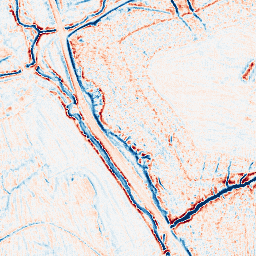
Category: edge_preserving
Decomposition family: bilateral
Decomposition parameters: d: 9
sigma_color: 150
sigma_space: 100
Upsampling method: fft_zeropad
Upsampling parameters: scale: 8
Upsampling scale: 8